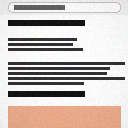
Screen state: on